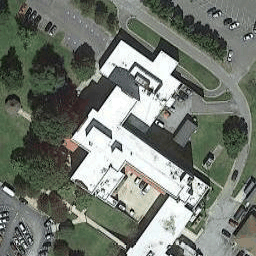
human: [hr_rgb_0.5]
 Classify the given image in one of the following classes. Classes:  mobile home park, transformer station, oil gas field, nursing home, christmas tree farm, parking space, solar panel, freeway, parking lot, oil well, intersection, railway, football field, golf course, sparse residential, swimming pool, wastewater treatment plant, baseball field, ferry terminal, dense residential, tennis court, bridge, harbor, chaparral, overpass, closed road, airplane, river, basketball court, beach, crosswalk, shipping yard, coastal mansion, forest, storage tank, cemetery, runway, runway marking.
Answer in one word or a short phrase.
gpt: nursing home